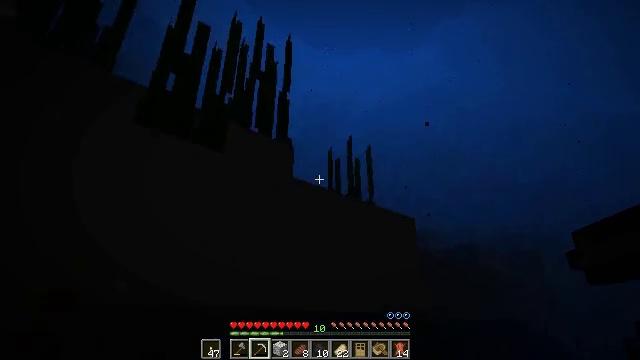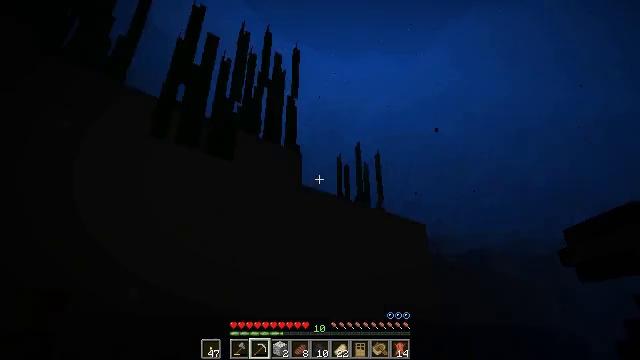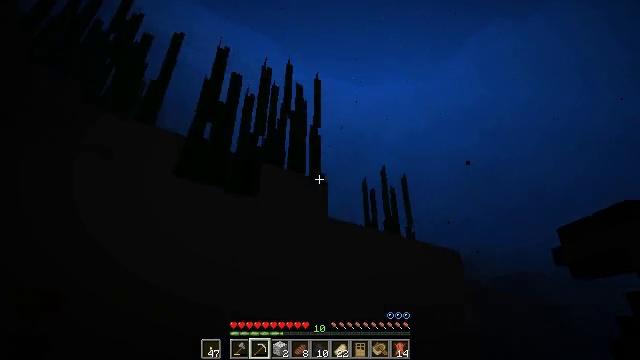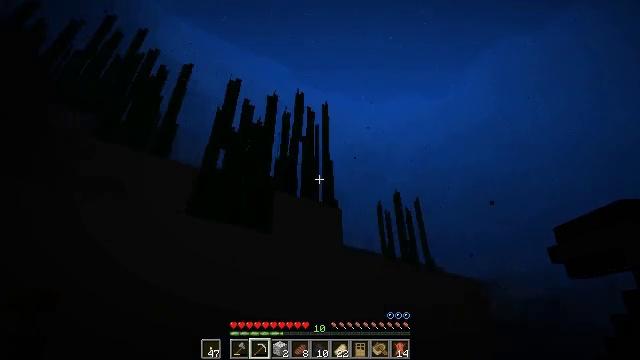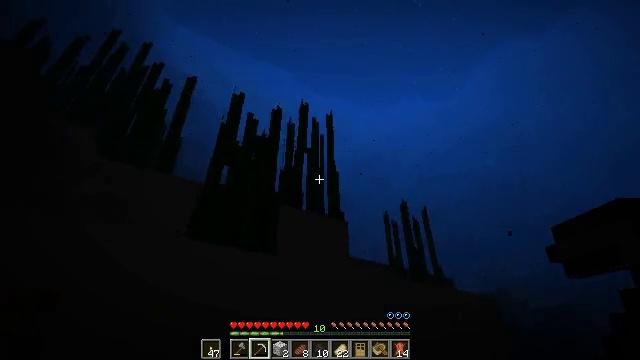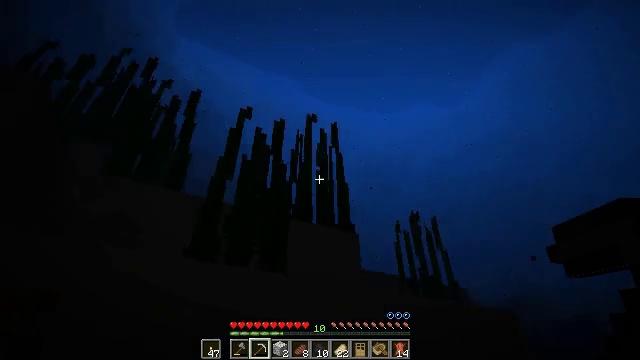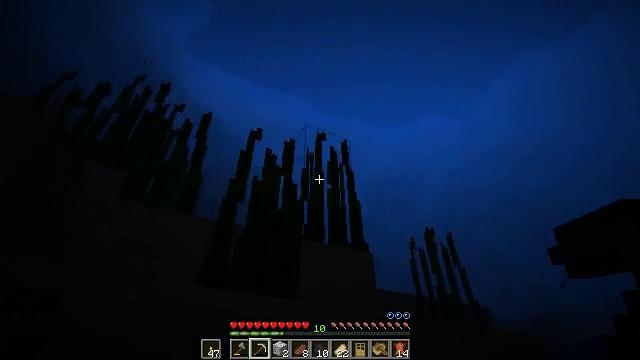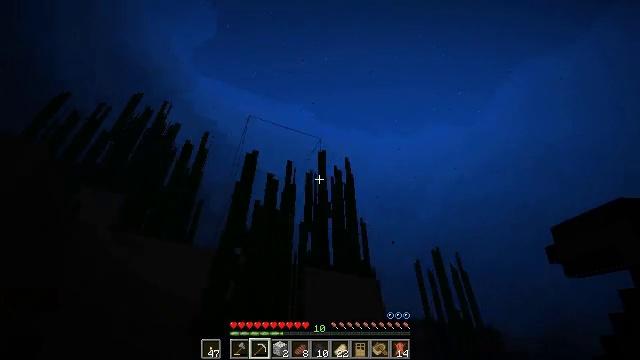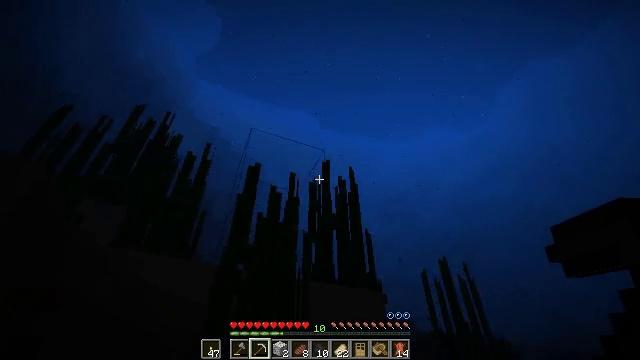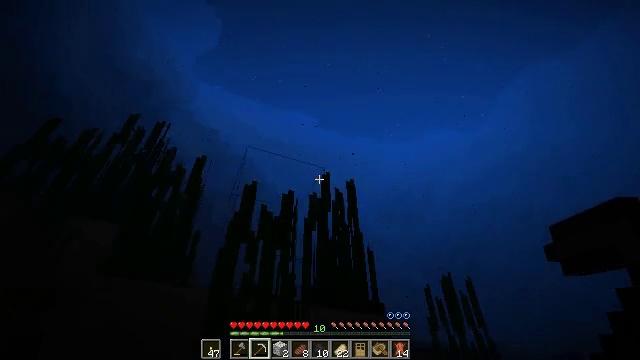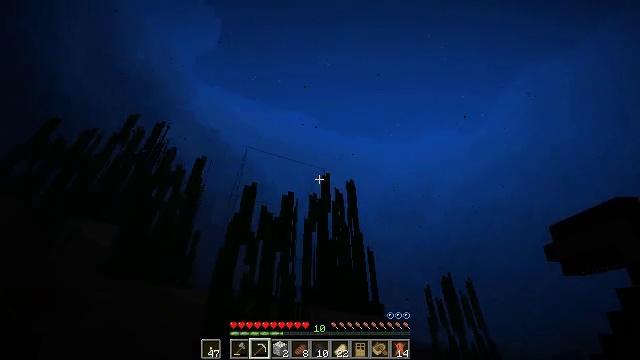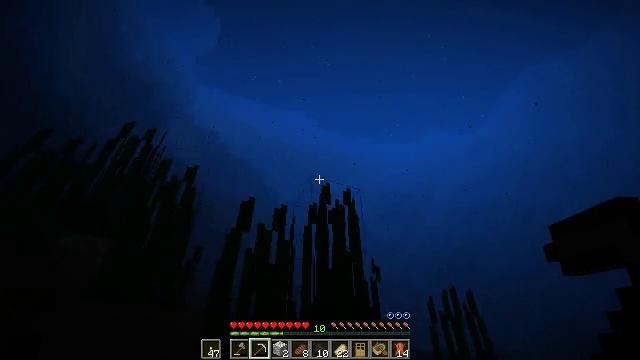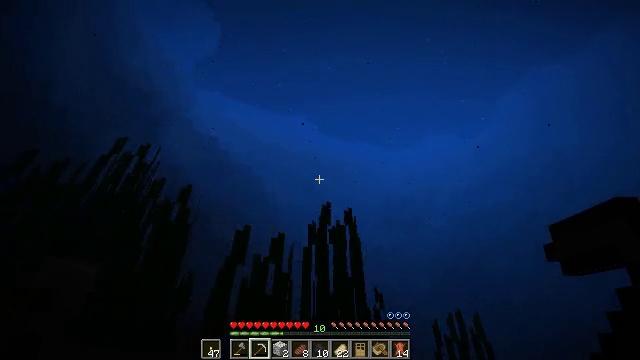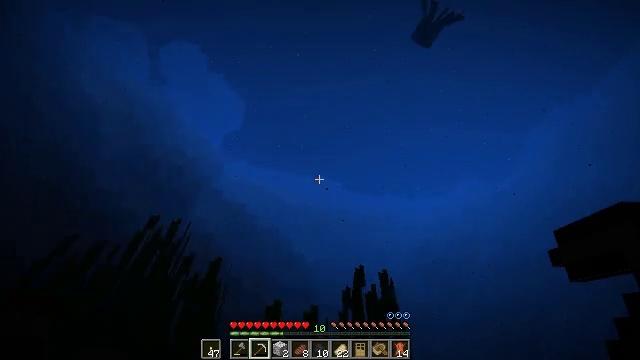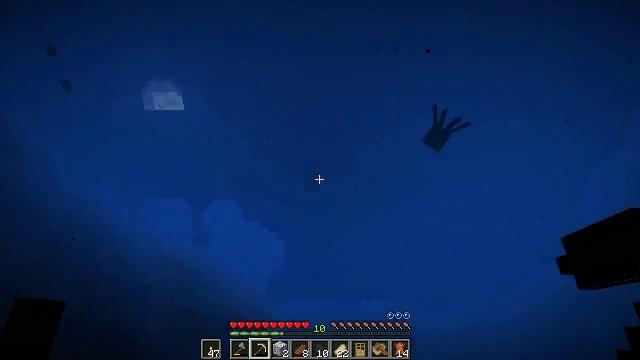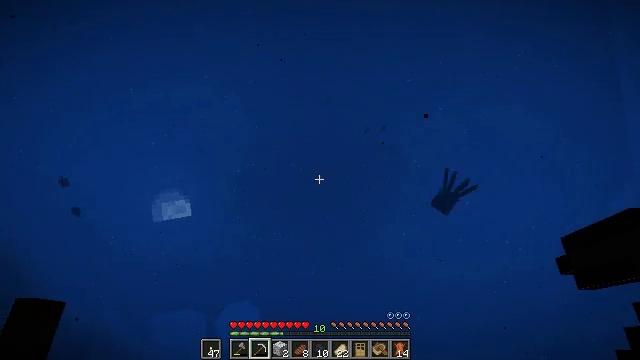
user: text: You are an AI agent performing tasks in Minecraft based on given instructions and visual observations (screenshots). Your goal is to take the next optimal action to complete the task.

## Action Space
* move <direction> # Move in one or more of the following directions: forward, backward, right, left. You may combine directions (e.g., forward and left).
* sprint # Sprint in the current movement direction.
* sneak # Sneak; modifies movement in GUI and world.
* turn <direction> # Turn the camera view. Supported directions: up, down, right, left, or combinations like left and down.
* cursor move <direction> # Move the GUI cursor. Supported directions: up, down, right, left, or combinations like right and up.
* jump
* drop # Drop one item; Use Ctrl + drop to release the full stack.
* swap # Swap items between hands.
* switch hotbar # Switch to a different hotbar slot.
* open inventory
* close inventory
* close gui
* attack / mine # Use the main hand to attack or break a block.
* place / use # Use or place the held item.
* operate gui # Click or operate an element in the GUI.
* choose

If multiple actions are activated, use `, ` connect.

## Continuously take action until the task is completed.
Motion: motion action
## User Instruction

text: Gather tall seagrass in the ocean.
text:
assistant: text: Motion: turn left and up, jump
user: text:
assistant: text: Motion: turn left and up, jump
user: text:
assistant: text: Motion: turn left and up, jump
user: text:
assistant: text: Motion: turn left, jump
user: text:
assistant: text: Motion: turn left and up, jump
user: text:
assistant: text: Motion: turn left and up, jump
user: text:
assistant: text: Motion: turn up, jump
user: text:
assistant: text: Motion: jump
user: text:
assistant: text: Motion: jump
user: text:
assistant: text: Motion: jump
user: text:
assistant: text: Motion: jump
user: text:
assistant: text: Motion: jump
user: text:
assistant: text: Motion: turn left and up, jump
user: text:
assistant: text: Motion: turn left and up, jump
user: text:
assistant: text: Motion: turn left and up, jump
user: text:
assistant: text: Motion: turn left and up, jump
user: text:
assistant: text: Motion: jump
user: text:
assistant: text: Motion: jump
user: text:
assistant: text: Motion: jump
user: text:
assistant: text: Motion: no_op
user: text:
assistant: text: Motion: no_op
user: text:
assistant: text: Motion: no_op
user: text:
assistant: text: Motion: no_op
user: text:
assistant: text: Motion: no_op
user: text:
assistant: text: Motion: no_op
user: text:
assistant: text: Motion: no_op
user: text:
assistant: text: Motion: no_op
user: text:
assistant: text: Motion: no_op
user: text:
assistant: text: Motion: no_op
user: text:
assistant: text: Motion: no_op